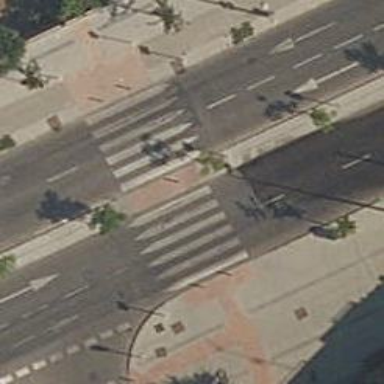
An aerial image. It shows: Uncontrolled crossing with hump for traffic calming.